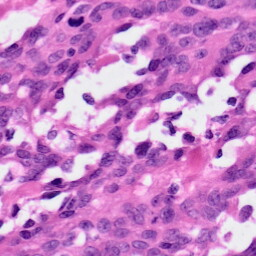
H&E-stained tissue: Ovarian